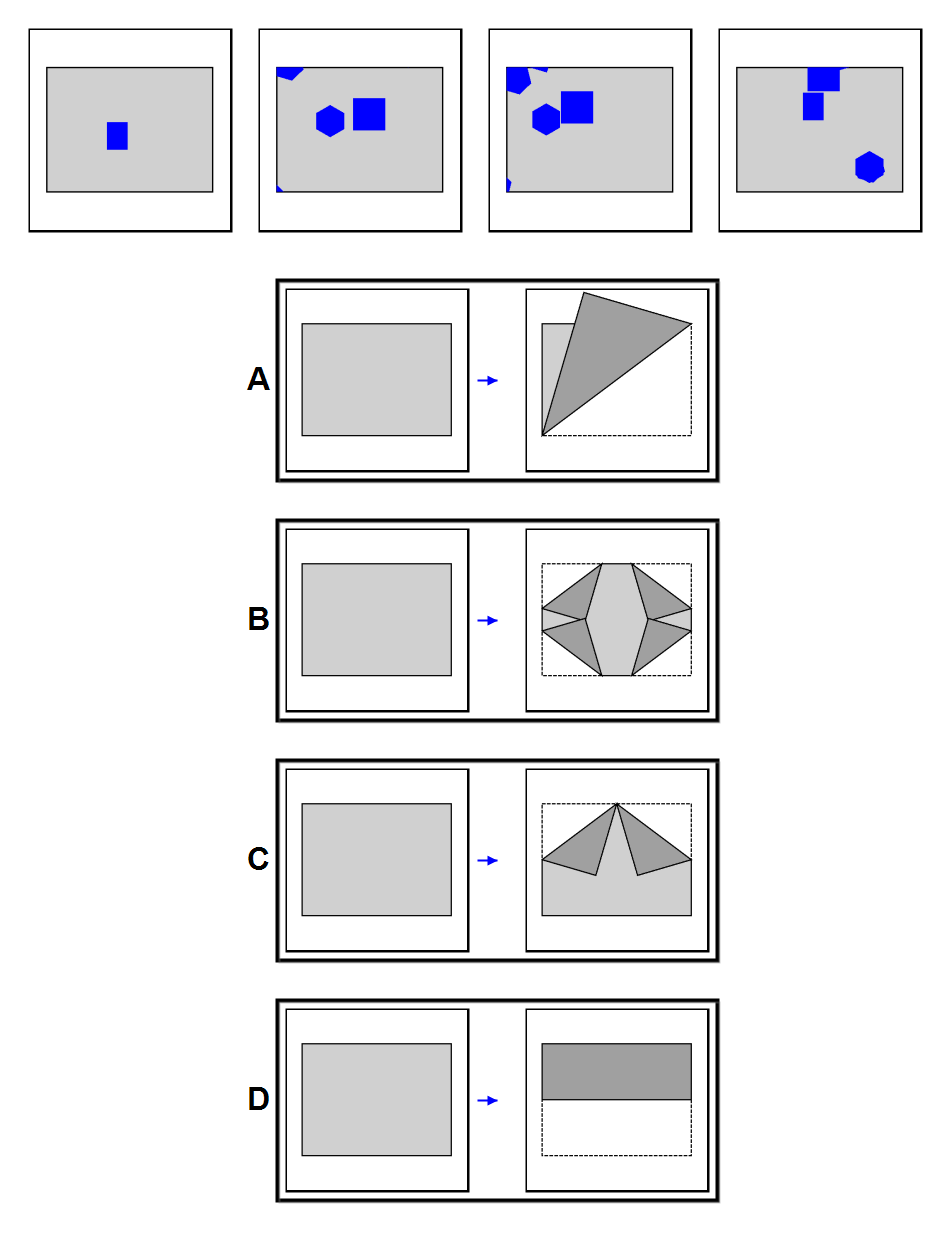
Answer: B